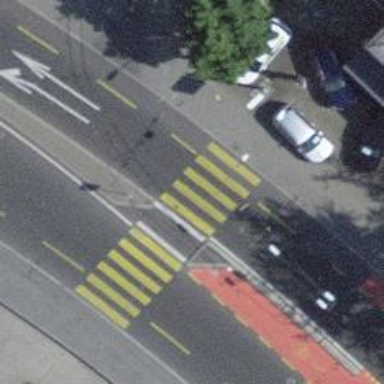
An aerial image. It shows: Uncontrolled zebra crossing with marked island on the road.